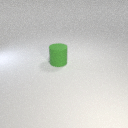
large green rubber cylinder